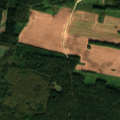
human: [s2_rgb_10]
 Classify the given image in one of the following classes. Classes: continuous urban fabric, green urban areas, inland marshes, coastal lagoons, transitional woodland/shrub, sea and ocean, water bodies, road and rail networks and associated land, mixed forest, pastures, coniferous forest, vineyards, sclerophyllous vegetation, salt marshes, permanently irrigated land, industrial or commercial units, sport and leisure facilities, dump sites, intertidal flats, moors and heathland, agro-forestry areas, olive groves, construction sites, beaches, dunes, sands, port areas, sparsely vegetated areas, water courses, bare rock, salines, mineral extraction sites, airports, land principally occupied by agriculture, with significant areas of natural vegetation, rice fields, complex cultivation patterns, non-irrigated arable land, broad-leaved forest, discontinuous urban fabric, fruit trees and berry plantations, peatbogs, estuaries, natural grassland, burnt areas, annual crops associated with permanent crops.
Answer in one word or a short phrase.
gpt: non-irrigated arable land, complex cultivation patterns, broad-leaved forest, coniferous forest, mixed forest